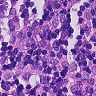
Metastatic tissue present: yes